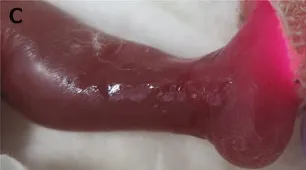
(B,C) Desquamation and skin erosions were detected by immaturity.
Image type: endoscopy (airway_endoscopy)